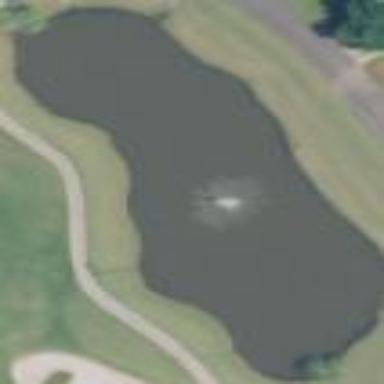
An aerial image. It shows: Water hazard on golf course.